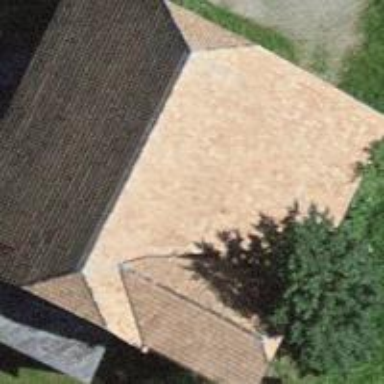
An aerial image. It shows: Rural barn.